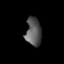
Tissue: lung
Cell type: Endothelial cells
Senescence score: 0.5434
Nuclear area (px): 429
Mean DAPI intensity: 89.448